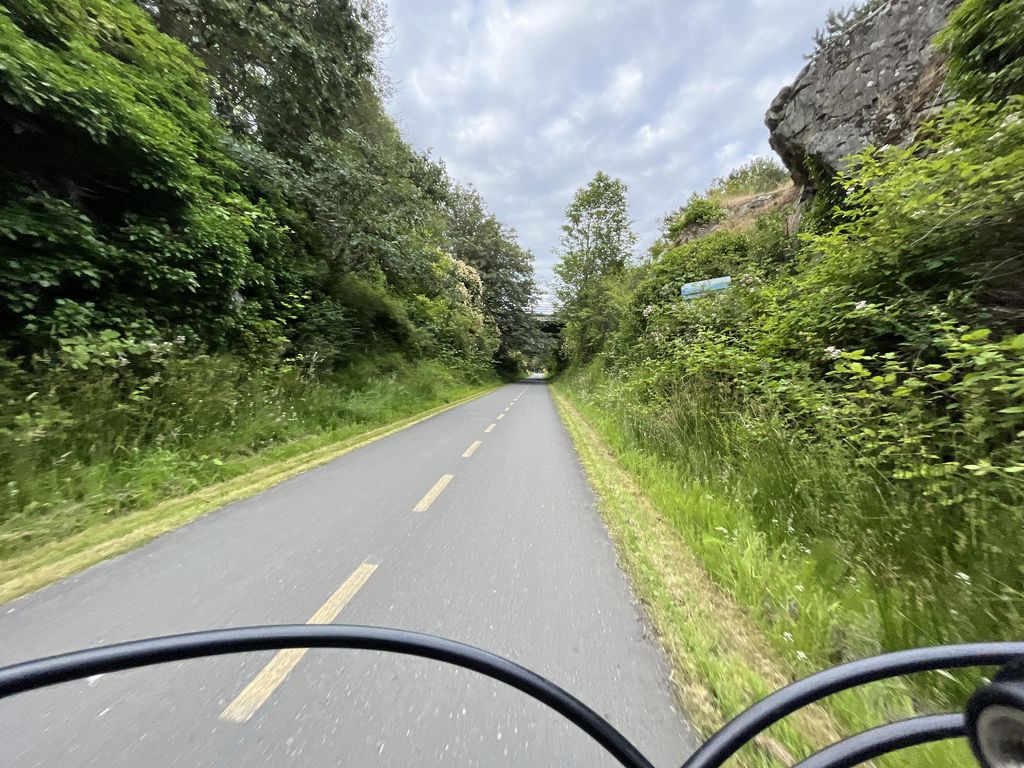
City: victoria